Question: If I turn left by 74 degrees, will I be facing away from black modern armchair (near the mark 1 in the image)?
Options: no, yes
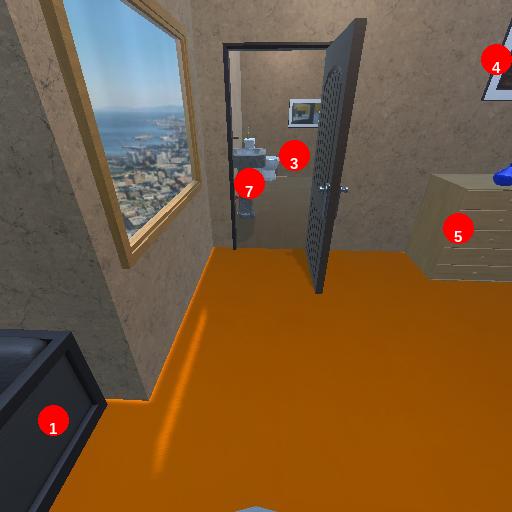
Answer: no